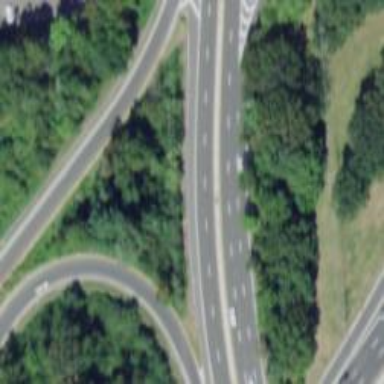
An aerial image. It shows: Junction.